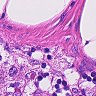
Metastatic tissue present: no